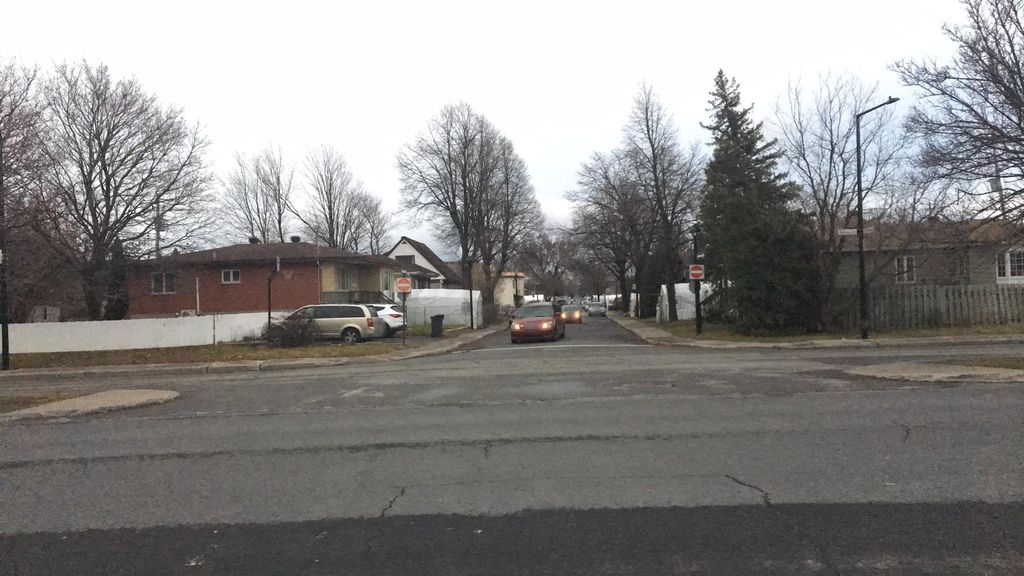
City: montreal